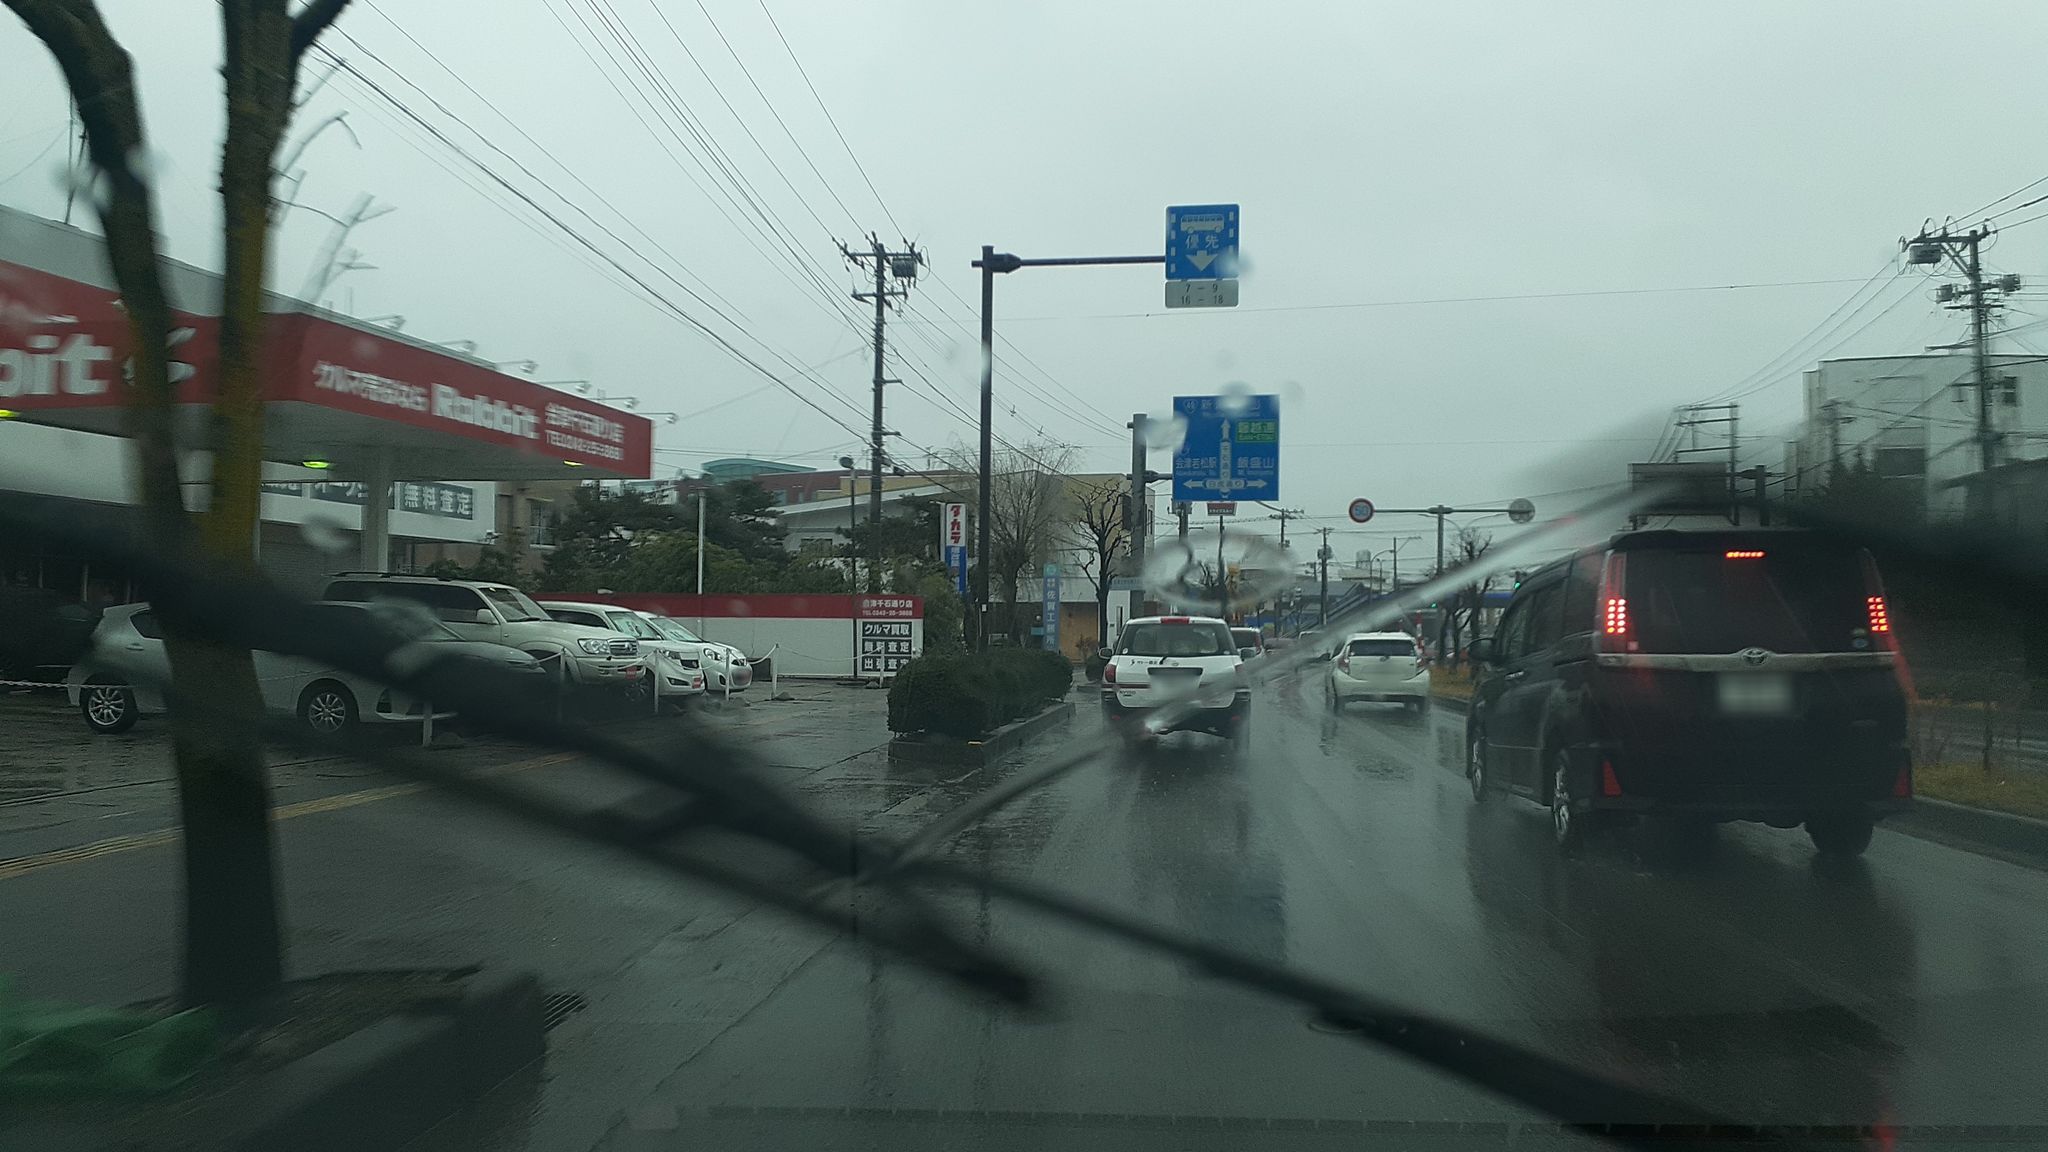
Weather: rainy
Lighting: day
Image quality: slightly poor
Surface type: driving surface
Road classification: primary
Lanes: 2.0
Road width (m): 3.8
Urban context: urban centre
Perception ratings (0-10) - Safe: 3.31, Lively: 2.05, Beautiful: 2.66, Boring: 2.44, Depressing: 1.62, Wealthy: 0.67